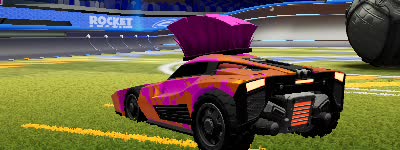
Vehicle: breakout